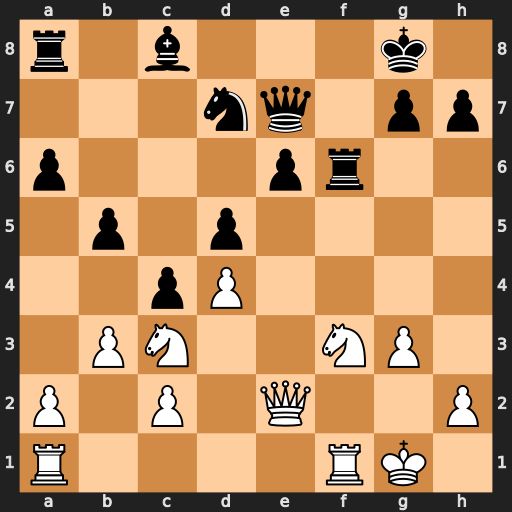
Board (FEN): r1b3k1/3nq1pp/p3pr2/1p1p4/2pP4/1PN2NP1/P1P1Q2P/R4RK1
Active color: w
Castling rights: -
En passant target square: -
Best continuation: Nxd5 Qd6 Nxf6+